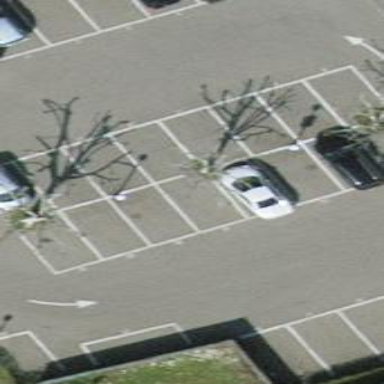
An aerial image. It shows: Asphalt parking aisle along service road.